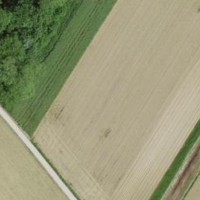
EUNIS habitat code: 25
Species observed at this site:
Corvus corone
Turdus philomelos
Sturnus vulgaris
Emberiza citrinella
Sylvia borin
Dendrocopos major
Troglodytes troglodytes
Chloris chloris
Corvus frugilegus
Fringilla coelebs
Regulus ignicapilla
Passer domesticus
Buteo buteo
Sylvia atricapilla
Passer montanus
Columba palumbus
Turdus merula
Phylloscopus collybita
Parus major
Erithacus rubecula
Sitta europaea
Phoenicurus phoenicurus
Oriolus oriolus
Ciconia ciconia
Falco tinnunculus